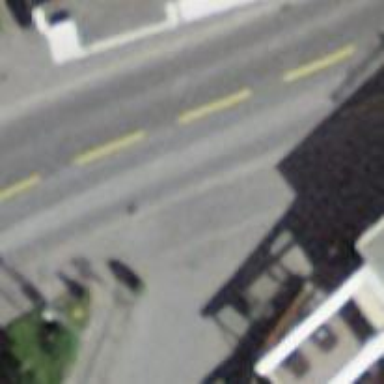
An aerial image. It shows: Sidewalk along the footway.